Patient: sex F, age 60
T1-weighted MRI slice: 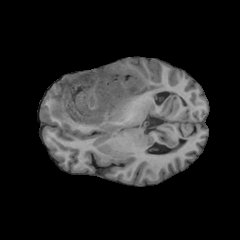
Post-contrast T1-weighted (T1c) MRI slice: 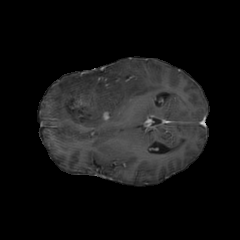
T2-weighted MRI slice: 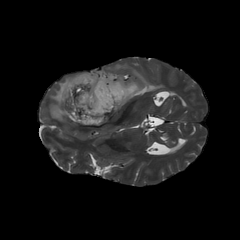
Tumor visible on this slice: yes
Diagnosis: Astrocytoma, IDH-mutant
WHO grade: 3